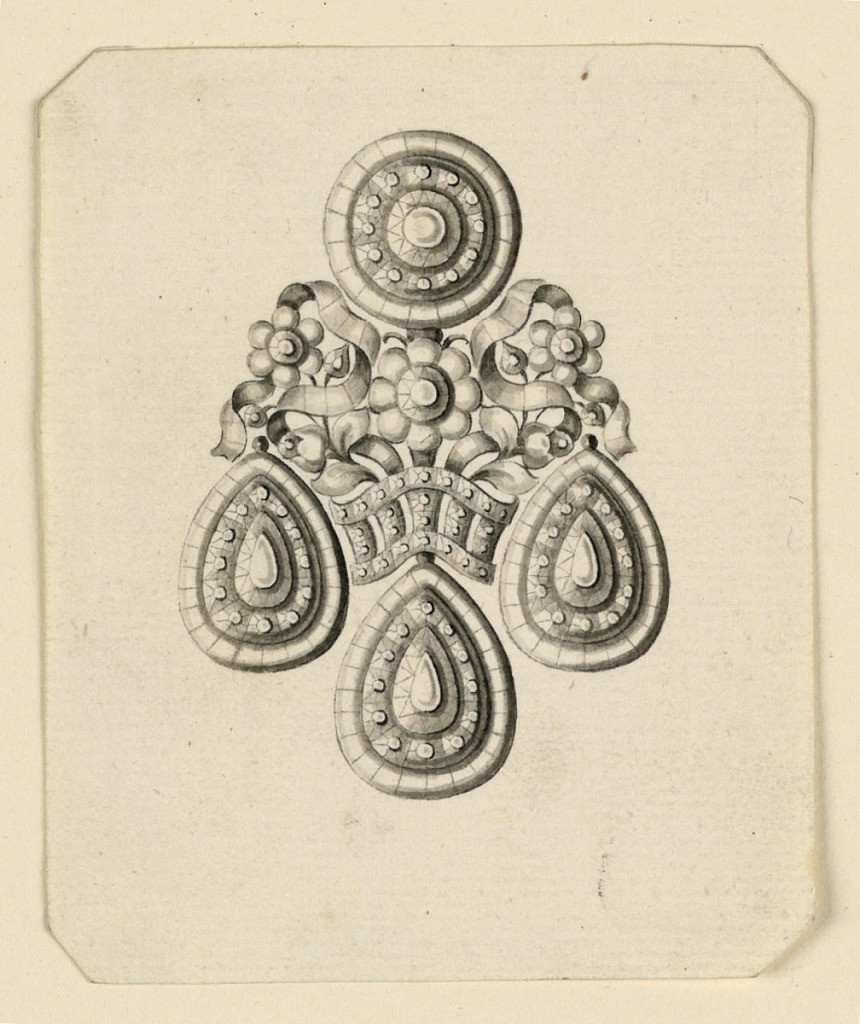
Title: Design for an Earring
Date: late 18th century
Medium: Pen and black ink, brush and gray watercolor on light green paper
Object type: Drawing
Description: Jewelry design for an earring, a disk above and three drops below. Design scheme is like 1938-88-837, but the basket has a different shape, and ribbons are interlaced with the stems. No alternative suggestions. Bevelled corners.